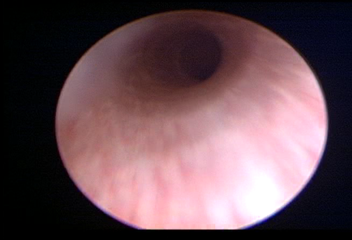
Modality: WLC
Class: Normal mucosa
Bladder cancer association: No